Question: I have a JSF form with 2 dates. Start Date is required.
2 things I would need:
- -
How can this be done in JSF?

My form:
'''
<h:form id="date">
<h:panelGrid columns="3">
<p:outputLabel for="startDate" value="Start Date"/>
<p:calendar id="startDate" value="#{dateBean.startDate}" required="true" pattern="d MMM yyyy"/>
<p:message for="startDate"/>
<p:outputLabel for="endDate" value="End Date"/>
<p:calendar id="endDate" value="#{dateBean.endDate}" pattern="d MMM yyyy"/>
<p:message for="endDate"/>
<p:outputLabel for="days" value="Days"/>
<p:inputText id="days" value="#{dateBean.days}"/>
<p:message for="days"/>
</h:panelGrid>
</h:form>
'''
My Bean:
'''
@Named(value = "dateBean")
@SessionScoped
public class DateBean implements Serializable {
private static final long serialVersionUID = 1L;
private Date startDate;
private Date endDate;
private Integer days;
//getters and setters
...
'''
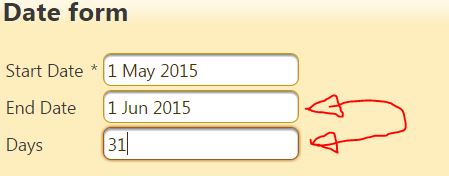
Answer: I would rather go with the built-in Primefaces way of doing this. There is an <URL> event called 'dateSelect' which will fire when the date has changed:
> Calendar provides a dateSelect ajax behavior event to execute an instant ajax selection whenever a date is selected. If you define a method as a listener, it will be invoked by passing an 'org.primefaces.event.SelectEvent' instance.
Using this, 'endDate' would look like (ignoring the date format property, which seems wrong):
'''
<p:calendar id="endDate" value="#{dateBean.endDate}">
<p:ajax event="dateSelect" listener="#{dateBean.handleDateSelect}" update="days" />
</p:calendar>
'''
This would register a listener to be called once a new date is selected. It would call your backing bean, and then re-render the 'days' input field to display the new value.
In 'DateBean' you would then implement this method to perform the logic to happen upon date selection:
'''
public void handleDateSelect(SelectEvent event) {
Date date = (Date) event.getObject();
// the below method would calculate the difference in days between the dates
calculateDaysIfStartDateIsFilled(date);
}
'''
For the 'days' tag, I would use <URL> to trigger an event on , that is when the value in the field changes:
'''
<p:inputText id="days" value="#{dateBean.days}">
<p:ajax event="change" update="endDate" listener="#{dateBean.handleDaysChange}" />
</p:inputText>
'''
And add the following method in 'DateBean' to perform the logic:
'''
public void handleDaysChange() {
calculateToDateIfStartDateIsFilled();
}
'''